Question: I have a 'NSAttributedString', a rect to draw the whole string, I want to get the rect of the last character just like the image below, how to get that using Core Text ?

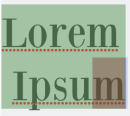
Answer: Specifically using CoreText, here's a function that should work (with a few comments in the code explaining what's going on):
'''
- (CGRect)lastCharacterRectForAttributedString:(NSAttributedString *)attributedString drawingRect:(CGRect)drawingRect
{
// Start by creating a CTFrameRef using the attributed string and rect.
CTFrameRef textFrame = NULL;
CTFramesetterRef framesetter = CTFramesetterCreateWithAttributedString((__bridge CFAttributedStringRef)(attributedString));
CGPathRef drawingPath = CGPathCreateWithRect(drawingRect, NULL);
textFrame = CTFramesetterCreateFrame(framesetter, CFRangeMake(0, [attributedString length]), drawingPath, NULL);
CFRelease(framesetter);
CFRelease(drawingPath);
// Line origins can be obtained from the CTFrameRef. Get the final one.
CGPoint finalLineOrigin;
CFArrayRef lines = CTFrameGetLines(textFrame);
if (CFArrayGetCount(lines) == 0) { // Safety check
CFRelease(textFrame);
return CGRectNull;
}
const CFIndex finalLineIdx = CFArrayGetCount(lines) - 1;
CTFrameGetLineOrigins(textFrame, CFRangeMake(finalLineIdx, 1), &finalLineOrigin);
// Get the glyph runs from the final line. Get the last glyph position from the final run.
CGPoint glyphPosition;
CFArrayRef runs = CTLineGetGlyphRuns(CFArrayGetValueAtIndex(lines, finalLineIdx));
if (CFArrayGetCount(runs) == 0) { // Safety check
CFRelease(textFrame);
return CGRectNull;
}
CTRunRef finalRun = CFArrayGetValueAtIndex(runs, CFArrayGetCount(runs) - 1);
if (CTRunGetGlyphCount(finalRun) == 0) { // Safety check
CFRelease(textFrame);
return CGRectNull;
}
const CFIndex lastGlyphIdx = CTRunGetGlyphCount(finalRun) - 1;
CTRunGetPositions(finalRun, CFRangeMake(lastGlyphIdx, 1), &glyphPosition);
// The bounding box of the glyph itself is extracted from the font.
CGRect glyphBounds;
CFDictionaryRef runAttributes = CTRunGetAttributes(finalRun);
CTFontRef font = CFDictionaryGetValue(runAttributes, NSFontAttributeName);
CGGlyph glyph;
CTRunGetGlyphs(finalRun, CFRangeMake(lastGlyphIdx, 1), &glyph);
CTFontGetBoundingRectsForGlyphs(font, kCTFontDefaultOrientation, &glyph, &glyphBounds, 1);
// Option 1 - The rect you've drawn in your question isn't tight to the final character; it looks approximately the height of the line. If that's what you're after:
CGRect lineBounds = CTLineGetBoundsWithOptions(CFArrayGetValueAtIndex(lines, finalLineIdx), 0);
CGRect desiredRect = CGRectMake(
CGRectGetMinX(drawingRect) + finalLineOrigin.x + glyphPosition.x + CGRectGetMinX(glyphBounds),
CGRectGetMinY(drawingRect) + (CGRectGetHeight(drawingRect) - (finalLineOrigin.y + CGRectGetMaxY(lineBounds))),
CGRectGetWidth(glyphBounds),
CGRectGetHeight(lineBounds)
);
// Option 2 - If you want a rect that closely bounds the final character, use this:
/*
CGRect desiredRect = CGRectMake(
CGRectGetMinX(drawingRect) + finalLineOrigin.x + glyphPosition.x + CGRectGetMinX(glyphBounds),
CGRectGetMinY(drawingRect) + (CGRectGetHeight(drawingRect) - (finalLineOrigin.y + glyphPosition.y + CGRectGetMaxY(glyphBounds))),
CGRectGetWidth(glyphBounds),
CGRectGetHeight(glyphBounds)
);
*/
CFRelease(textFrame);
return desiredRect;
}
'''